Question: It's possible to style a text input's placeholder with the following:
'''
-webkit-input-placeholder {
color: red;
}
'''
I am looking at a website online and I would like to use the same placeholder color as they do. Is it possible to figure out what color they used? I would like to include any alpha values, so I can't just sample the color with an image editor.
When I inspect the element with Chrome Dev Tools, I see:

Dev tools does not provide information regarding the placeholder element when inspecting the input element. Is there another way?
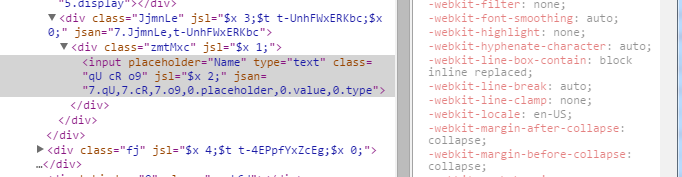
Answer: I figured it out.
The trick is to enable 'Show user agent shadow DOM' in the Settings panel of Chrome Developer Tools:

To get to settings, click the Gear icon at the top right of your Dev Tools panel, then make sure Preferences tab on the left-hand side is selected, find the Elements heading, and check "Show user agent shadow DOM" checkbox below that heading.
With that, you can now see it: